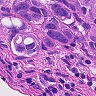
Metastatic tissue present: yes